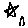
Label: star